Aerial crown-view tile of a tropical tree (Barro Colorado Island, Panama), acquired 20250715:
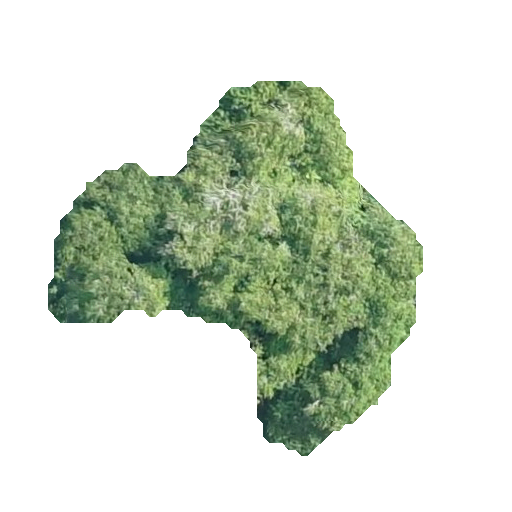
Species: Lonchocarpus heptaphyllus
GBIF accepted scientific name: Lonchocarpus heptaphyllus
Crown area: 113.858 m²